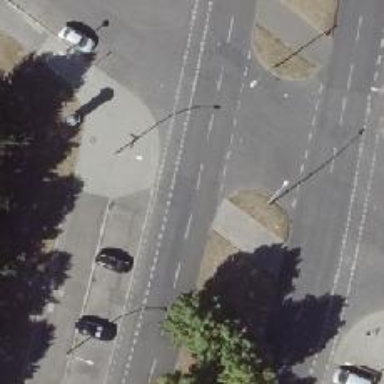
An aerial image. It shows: Unmarked crossing with pedestrian island.